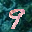
Label: 9